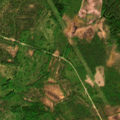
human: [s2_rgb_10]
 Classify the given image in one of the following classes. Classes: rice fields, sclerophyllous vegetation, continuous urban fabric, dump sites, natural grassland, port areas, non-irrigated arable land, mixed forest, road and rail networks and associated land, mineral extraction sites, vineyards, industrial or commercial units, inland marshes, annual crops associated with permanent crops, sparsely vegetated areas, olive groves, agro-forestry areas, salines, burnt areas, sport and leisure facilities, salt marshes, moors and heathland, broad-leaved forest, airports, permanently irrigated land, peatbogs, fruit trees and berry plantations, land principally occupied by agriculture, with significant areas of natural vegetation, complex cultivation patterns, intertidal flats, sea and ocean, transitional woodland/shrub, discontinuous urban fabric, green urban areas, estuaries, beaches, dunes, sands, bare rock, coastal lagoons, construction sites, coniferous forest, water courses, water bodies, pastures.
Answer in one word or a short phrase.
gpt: coniferous forest, mixed forest, transitional woodland/shrub, peatbogs